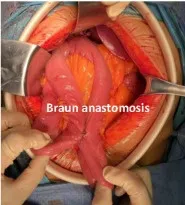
Comprehensive radiological and intraoperative visualization in Situs Inversus Totalis (SIT) accompanied by gastric cancer. (G) The gastrojejunostomy utilizing a linear cutter stapler.
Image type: medical_photograph (other_medical_photograph)